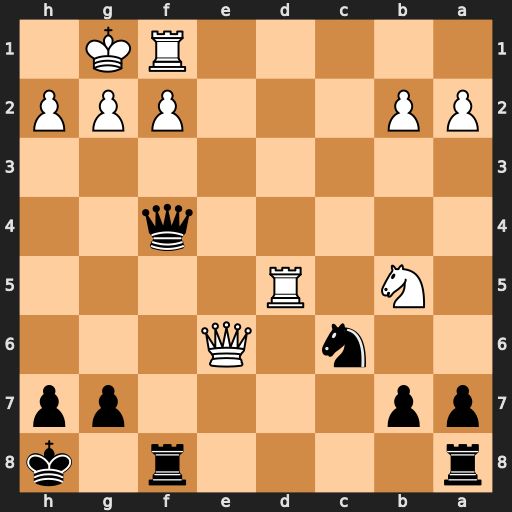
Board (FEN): r4r1k/pp4pp/2n1Q3/1N1R4/5q2/8/PP3PPP/5RK1
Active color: b
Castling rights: -
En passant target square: -
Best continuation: Rae8 Qxe8 Rxe8